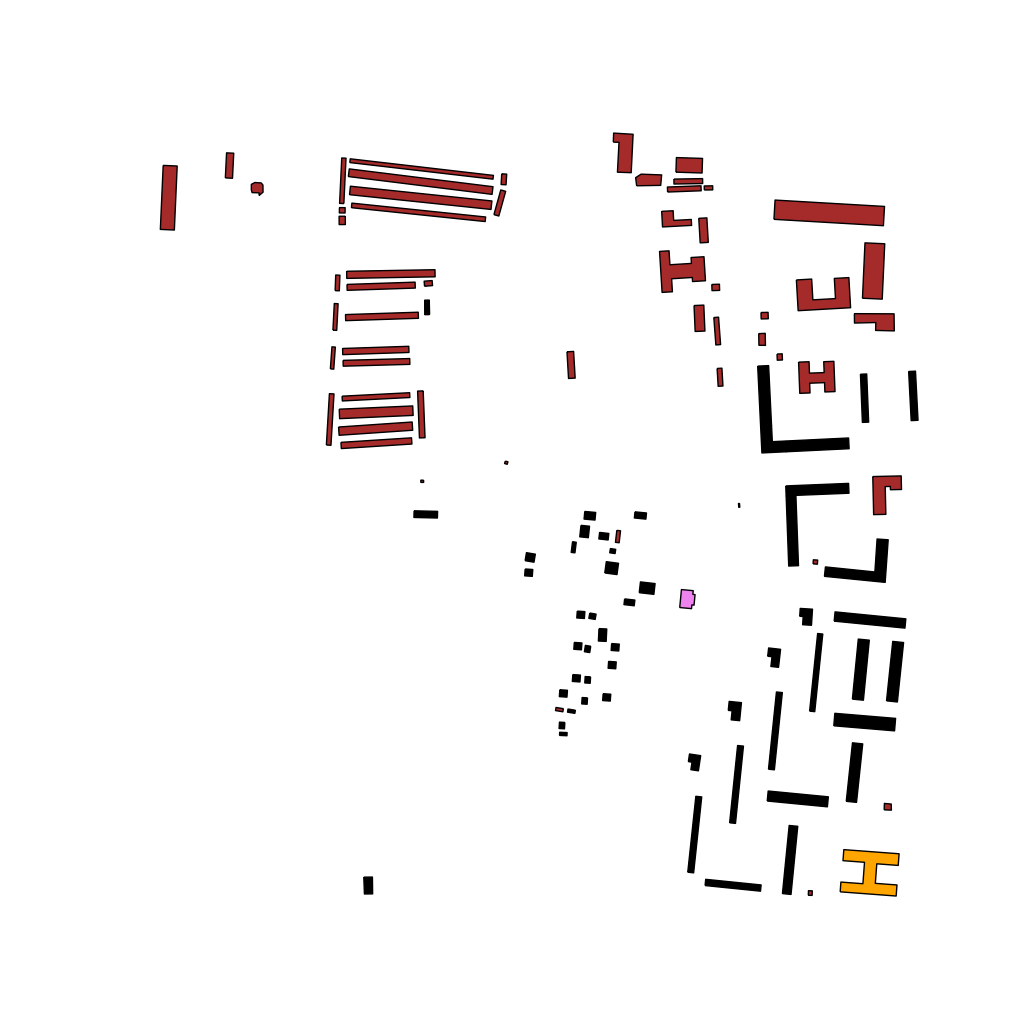
Tags: overhead vector_map, agriculture, business, industrial, recreation, residential, soviet, high_rise, individual_rise, low_rise, density_3, Building, Cafe, Facility, School, 1.0 km²